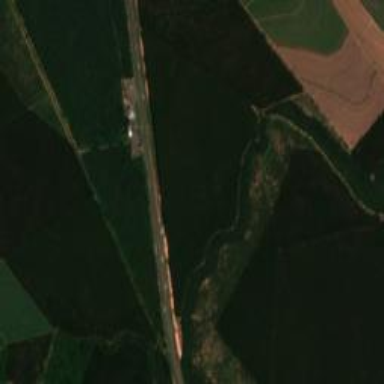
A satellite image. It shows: Farmland with fast-growing wood crops.